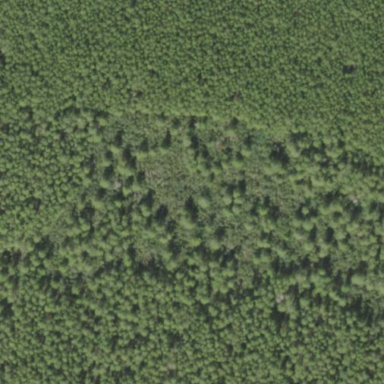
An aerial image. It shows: Mixed woodland with various types of leaves.